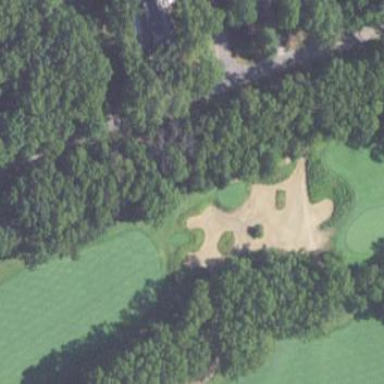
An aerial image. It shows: Rough golf area on lush grassland.